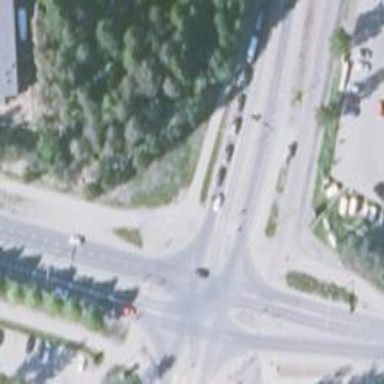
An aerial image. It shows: Crossing on cycleway.